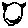
Label: cat